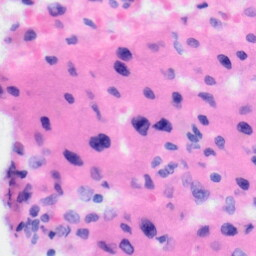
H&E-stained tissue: Liver